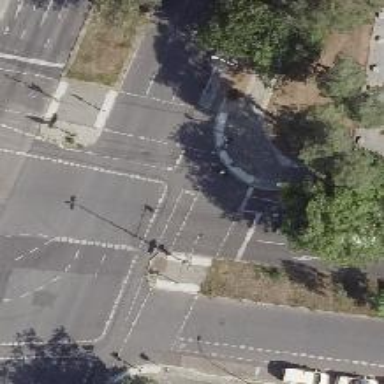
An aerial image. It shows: Crossing with traffic signals.